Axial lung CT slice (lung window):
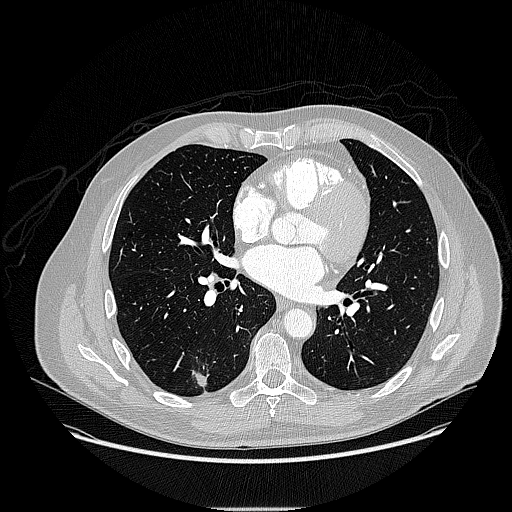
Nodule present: yes
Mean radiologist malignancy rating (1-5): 3.75